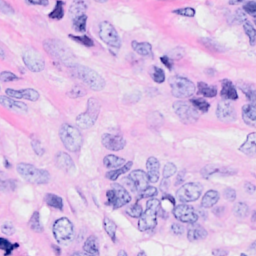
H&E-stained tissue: Breast